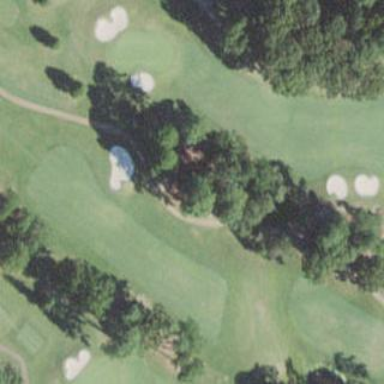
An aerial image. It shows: Rough grassy area used for golf.